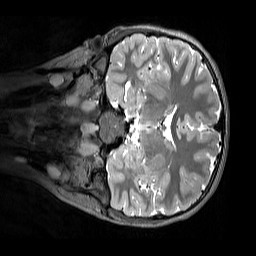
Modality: T2w
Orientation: coronal
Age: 9
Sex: female
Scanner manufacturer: siemens
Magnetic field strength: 3 T
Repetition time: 3.2 s
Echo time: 0.408 s